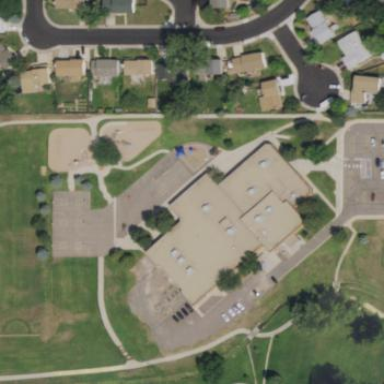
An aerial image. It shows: School building.